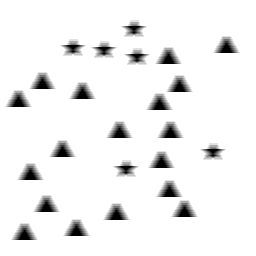
Squares: 0
Triangles: 18
Stars: 6
Total shapes: 24